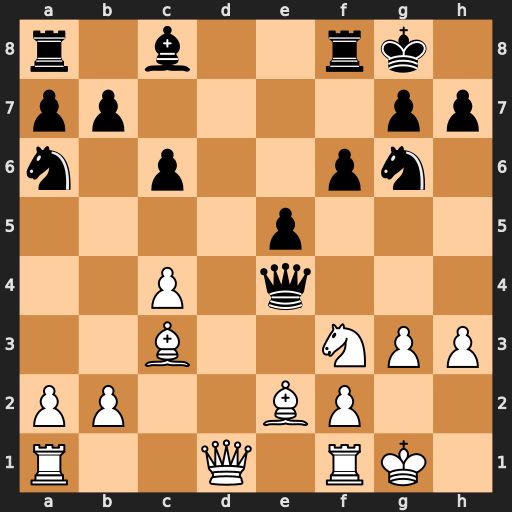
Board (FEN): r1b2rk1/pp4pp/n1p2pn1/4p3/2P1q3/2B2NPP/PP2BP2/R2Q1RK1
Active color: w
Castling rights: -
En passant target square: -
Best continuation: Bd3 Qxd3 Qxd3